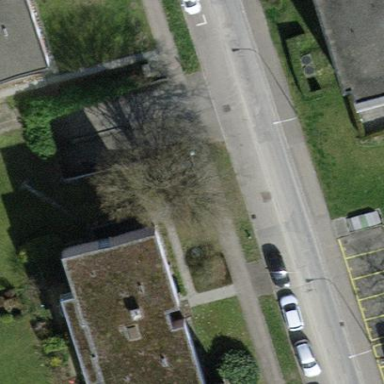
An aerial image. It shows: Apartment building with flat roof.